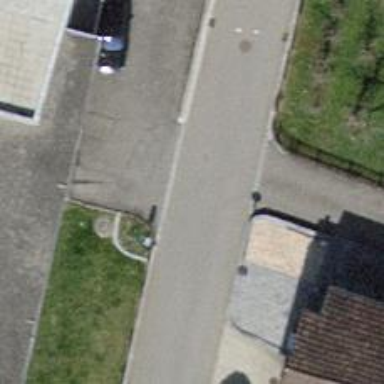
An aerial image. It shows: Residential road with asphalt surface.